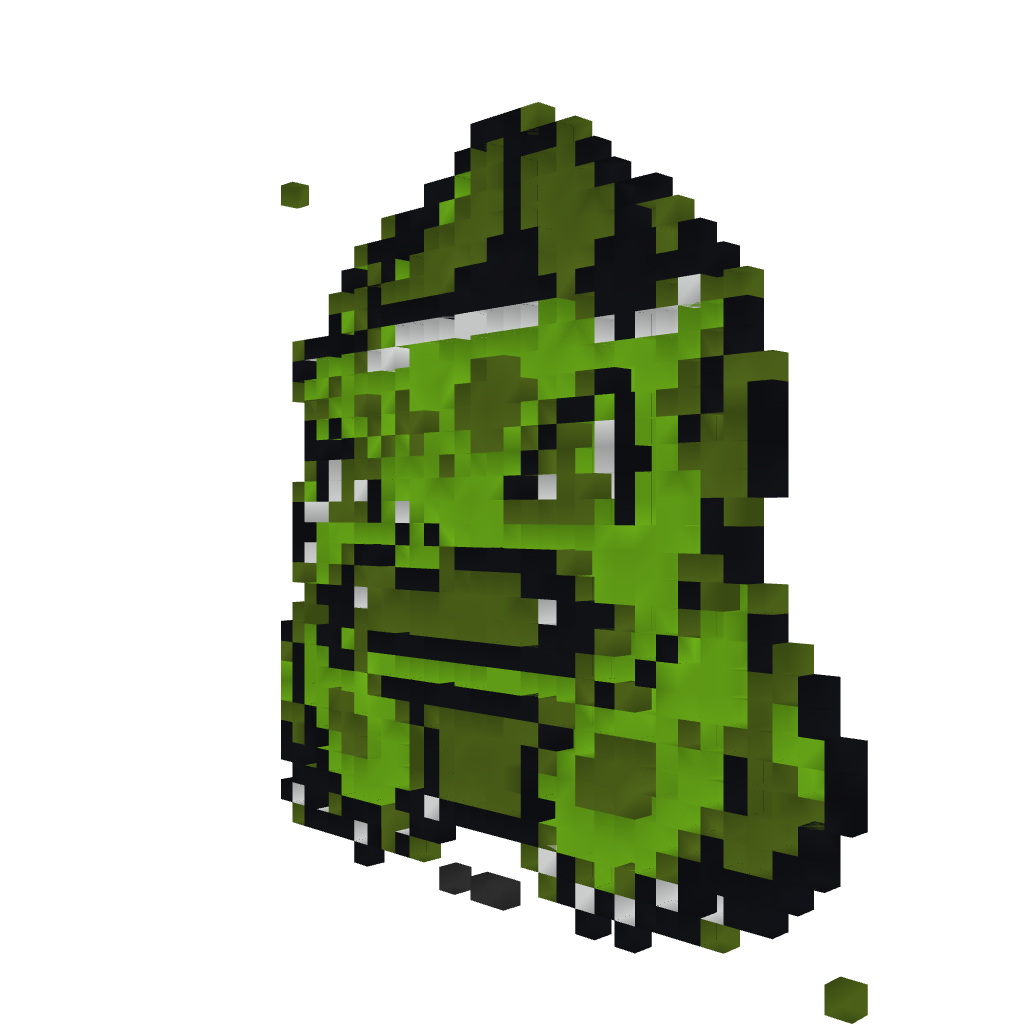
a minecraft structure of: Bulbasaur from yellow